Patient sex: M
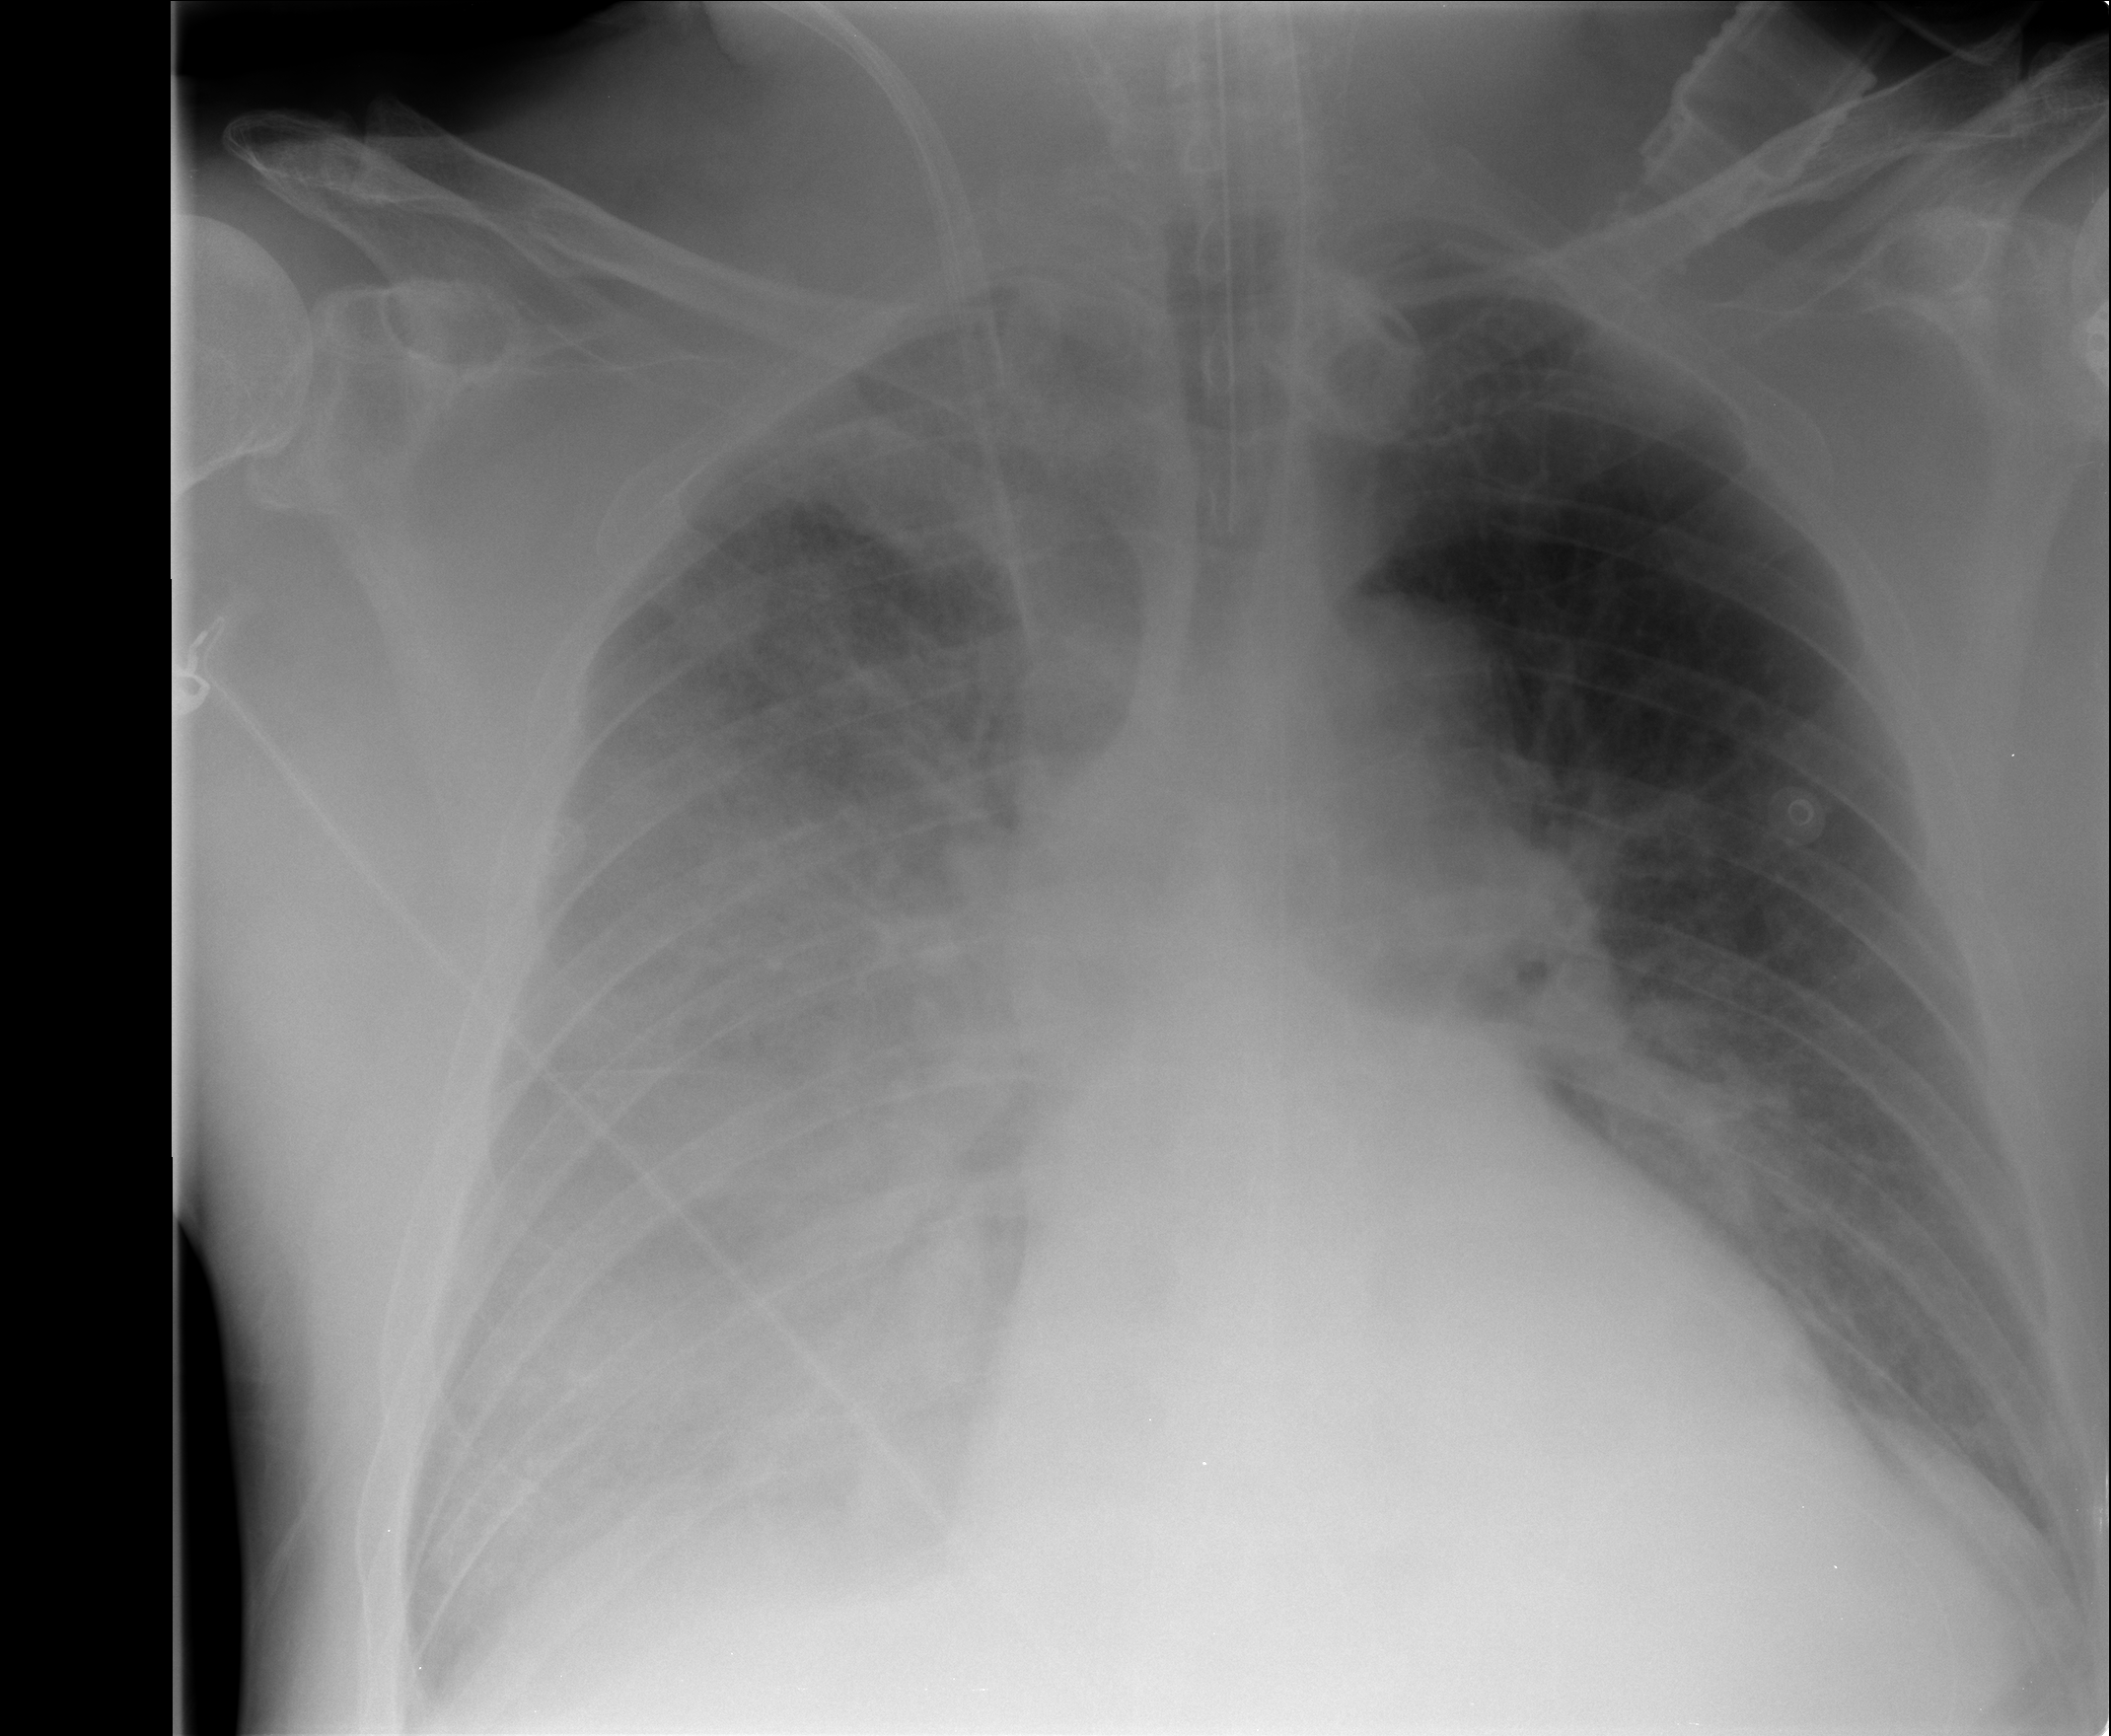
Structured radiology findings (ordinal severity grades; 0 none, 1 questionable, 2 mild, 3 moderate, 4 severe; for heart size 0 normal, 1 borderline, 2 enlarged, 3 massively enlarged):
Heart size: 0
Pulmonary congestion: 1
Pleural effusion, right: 4
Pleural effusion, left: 0
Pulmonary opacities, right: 0
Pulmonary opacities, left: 0
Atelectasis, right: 4
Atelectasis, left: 2